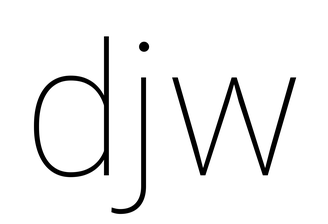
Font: Roboto_Thin